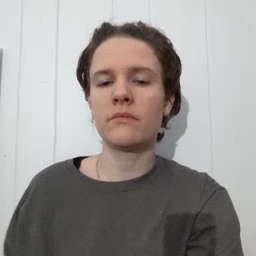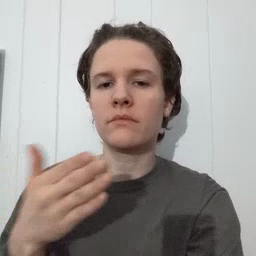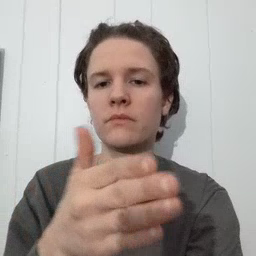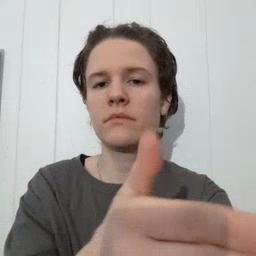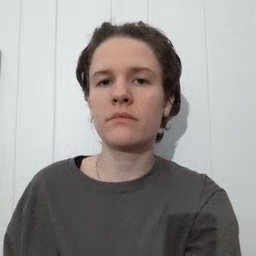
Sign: fish